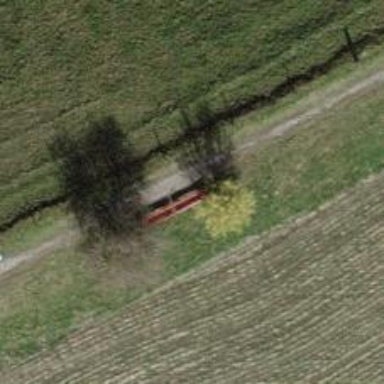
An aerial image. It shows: Red bench.